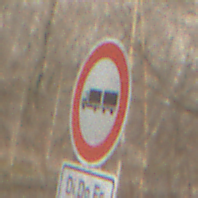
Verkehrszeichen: VerbotLastkraftwagenMitAnhaenger
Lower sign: ZeitangabenMitBeschraenkungAufWochentage3
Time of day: MorningAfternoon
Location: Outdoor (Nature)
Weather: PartlyCloudy
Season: Winter
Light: Natural